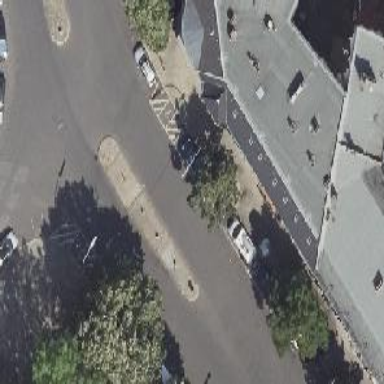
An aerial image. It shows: Asphalt footway with unmarked crossing.